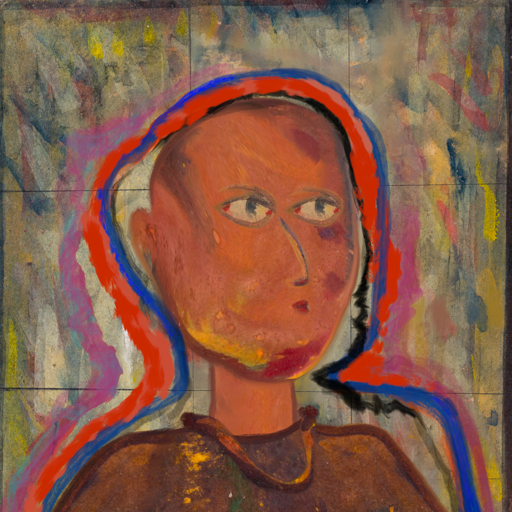
Background: GypsyMother, Head And Neck Side: Mother_And_Son_Son, Face Side: GypsyMother, Bust: Comrade, Hair Side: Experience, Head Accessory: Blank, Second Necklace: Comrade, Necklace: Blank, Baby: Blank